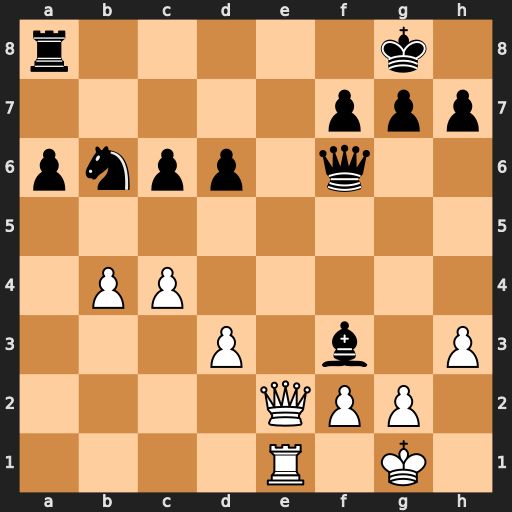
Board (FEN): r5k1/5ppp/pnpp1q2/8/1PP5/3P1b1P/4QPP1/4R1K1
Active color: w
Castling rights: -
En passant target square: -
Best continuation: Qe8+ Rxe8 Rxe8#